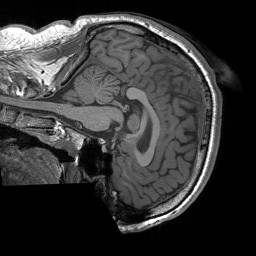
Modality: T1w
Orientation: sagittal